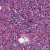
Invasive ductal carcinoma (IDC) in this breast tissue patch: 1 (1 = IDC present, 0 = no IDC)